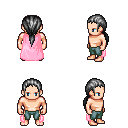
a pixel art fantasy rpg character, male body template, human, light skin, pink cape, teal pants, gray ponytail hairstyle, four views (front, back, left, right), 2x2 character sprite sheet, small pixel art, hard edges, no anti-aliasing